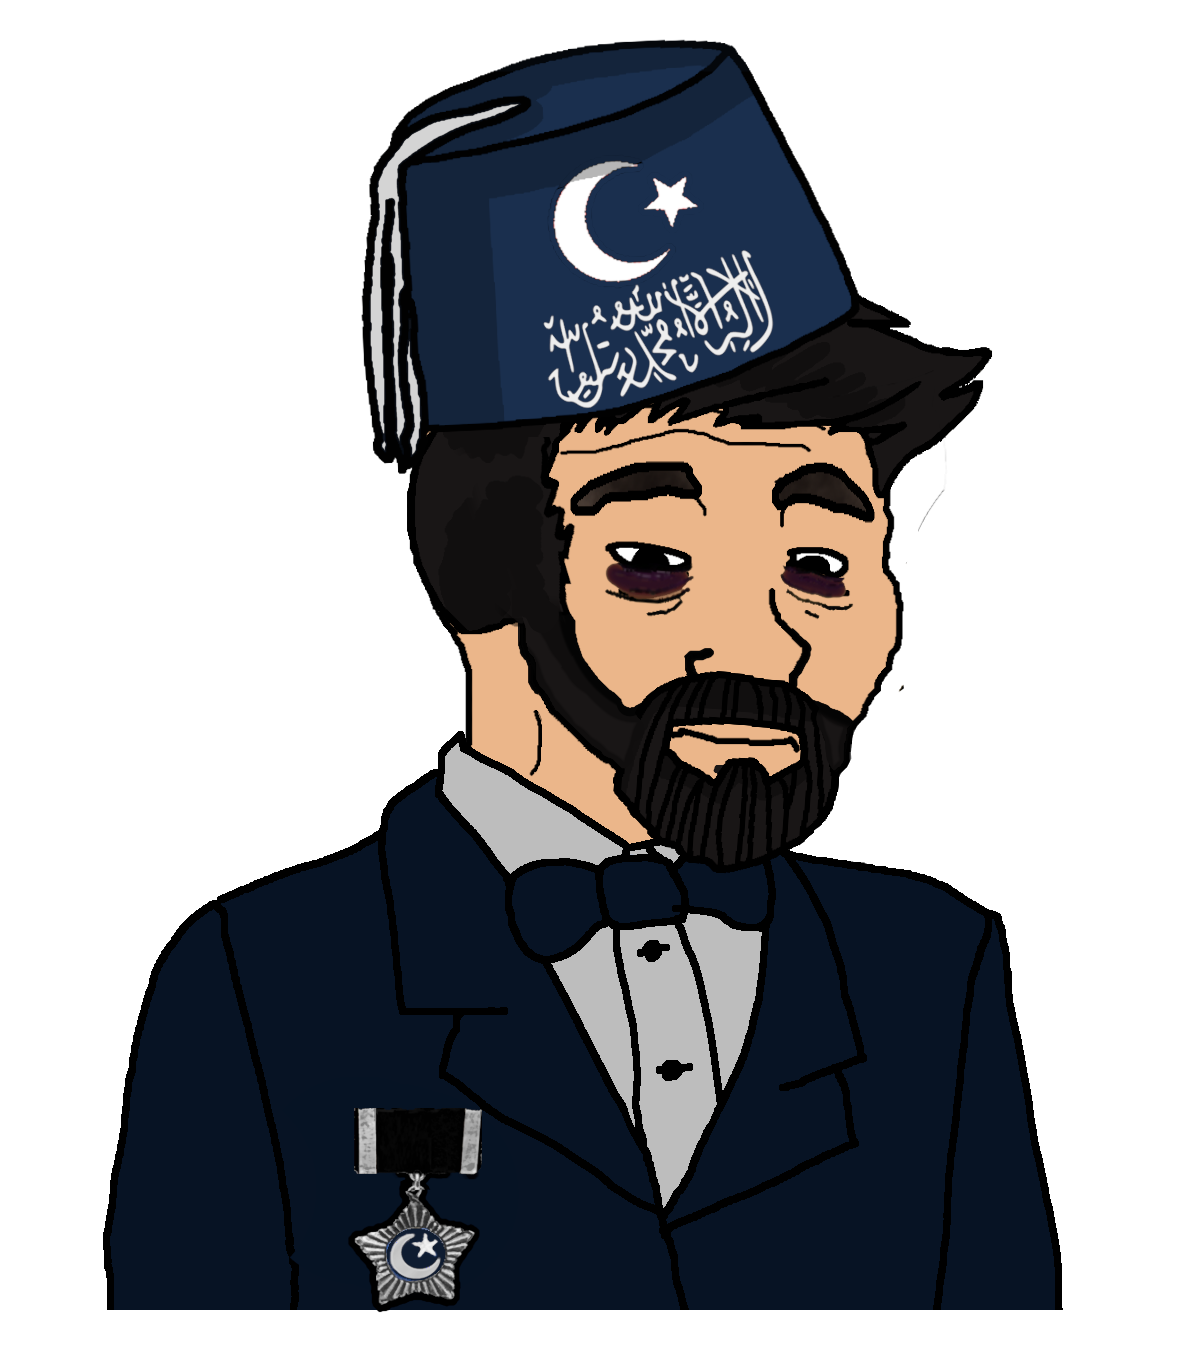
Label: 5_Doomer